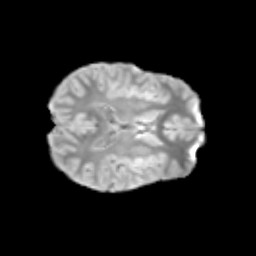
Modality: T2w
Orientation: axial
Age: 10
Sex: female
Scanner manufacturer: siemens
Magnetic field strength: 3 T
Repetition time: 3.8 s
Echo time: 0.07 s